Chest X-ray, AP view. Patient: 46 years old, sex F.
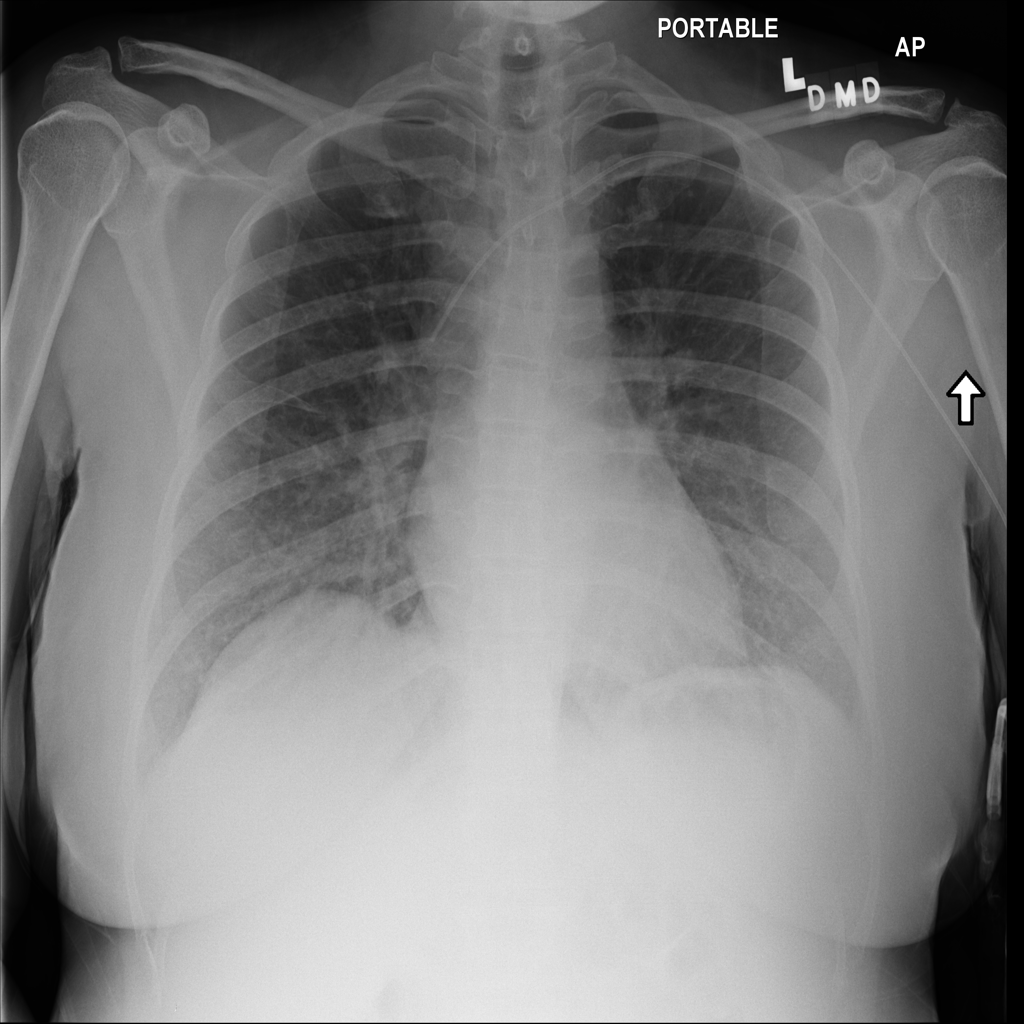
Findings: No Finding